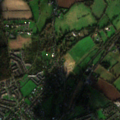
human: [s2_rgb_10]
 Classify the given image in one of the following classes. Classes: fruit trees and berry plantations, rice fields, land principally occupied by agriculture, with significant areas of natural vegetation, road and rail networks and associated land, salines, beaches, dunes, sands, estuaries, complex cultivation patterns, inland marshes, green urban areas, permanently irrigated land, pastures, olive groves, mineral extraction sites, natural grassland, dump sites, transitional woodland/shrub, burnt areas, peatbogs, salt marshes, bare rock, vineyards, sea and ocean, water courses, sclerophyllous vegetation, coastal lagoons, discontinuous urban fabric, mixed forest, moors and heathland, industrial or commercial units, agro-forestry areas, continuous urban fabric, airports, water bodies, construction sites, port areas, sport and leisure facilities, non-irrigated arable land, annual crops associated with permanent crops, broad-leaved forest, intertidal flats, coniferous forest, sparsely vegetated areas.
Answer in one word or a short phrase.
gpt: discontinuous urban fabric, pastures, complex cultivation patterns, broad-leaved forest, mixed forest